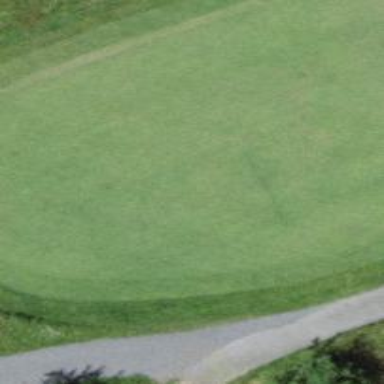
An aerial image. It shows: Golf green.